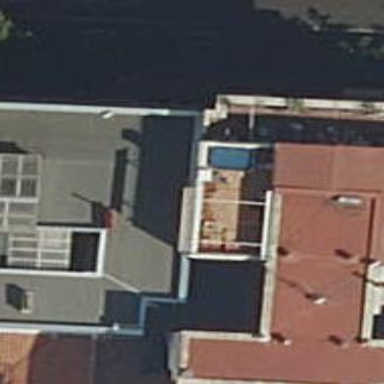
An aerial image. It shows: Clothing store.